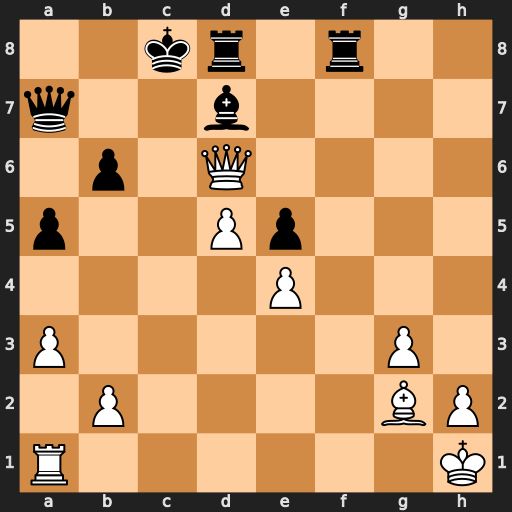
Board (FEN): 2kr1r2/q2b4/1p1Q4/p2Pp3/4P3/P5P1/1P4BP/R6K
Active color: w
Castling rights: -
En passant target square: -
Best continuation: Rc1+ Kb7 Rc7+